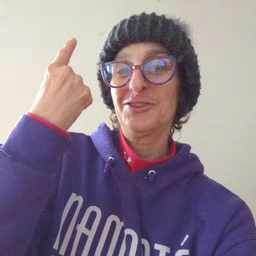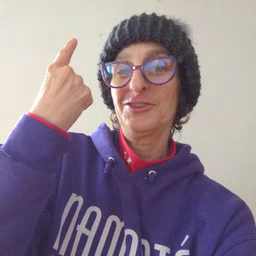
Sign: first